Question: I'm trying to write a PL/SQL function that takes the name of a player as a parameter and returns the number of matches played in his favorite stadiums.
If the player doesn't exist in the players table, the function should returns -2. If the player exists but he doesn't have any favorite stadium, the function returns -1.
This is what I have:
'''
create or replace function favS(pname varchar2) return number
as
fav_stadium_count number;
begin
select count(case when favstadiums.stadium = matches.stadium then 1 else null end) into fav_stadium_count
from favstadiums
right join players
on favstadiums.player = players.name
outer join matches
on favstadiums.stadium = matches.stadium;
if (count(case when favstadiums.stadium = matches.stadium then 1 else null end) > 0) then
return fav_stadium_count;
end if;
if players.name is null then
return -2;
end if;
if (count(case when favstadiums.stadium = matches.stadium then 1 else null end) < 1) then
return -1;
end if;
end;
'''
But I get the following compilation errors:
'''
Line 9: ORA-00933: SQL command not properly ended
Line 5: SQL Statement ignored
'''
Any ideas on how to fix this?
Here is the relational diagram of the database if it helps:

'''
create or replace function favS(pname varchar2) return number
as
fav_stadium_count number;
vplayername varchar(100);
begin
select count(case when favstadiums.stadium = matches.stadium then 1 else null end) into fav_stadium_count,
players.name into vplayername
from favstadiums
right join players
on favstadiums.player = players.name
left outer join matches
on favstadiums.stadium = matches.stadium
where name = pname;
if (fav_stadium_count > 0) then
return fav_stadium_count;
end if;
if vplayername is null then
return -2;
end if;
if (fav_stadium_count < 1) then
return -1;
end if;
end;
'''
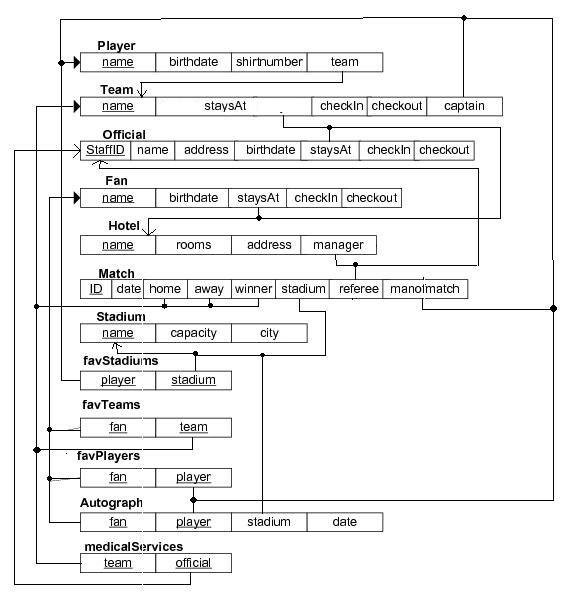
Answer: '''
if (count(case when favstadiums.stadium = matches.stadium then 1 else null end) > 0) then
return fav_stadium_count;
end if;
'''
should just be:
'''
if (fav_stadium_count > 0) then
return fav_stadium_count;
end if;
'''
As far as the following statement:
'''
if players.name is null then
return -2;
end if;
'''
Is also wrong. There is no select statement there either. You should be using some sort of variable like 'fav_stadium_count' to store the name you want.
And
'''
if (count(case when favstadiums.stadium = matches.stadium then 1 else null end) < 1) then
return -1;
end if;
'''
should become:
'''
if (fav_stadium_count < 1) then
return -1;
end if;
'''